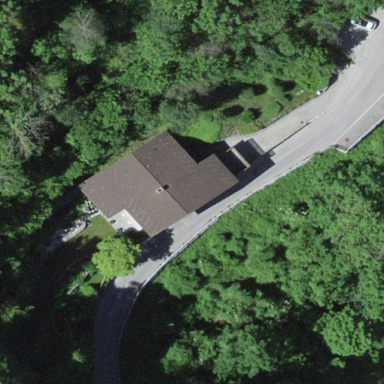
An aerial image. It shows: Simple and straightforward house.